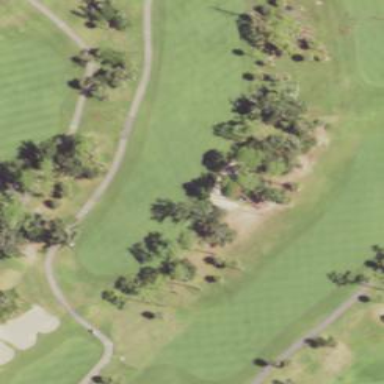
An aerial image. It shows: Scenic golf fairway.